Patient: sex F, age 69
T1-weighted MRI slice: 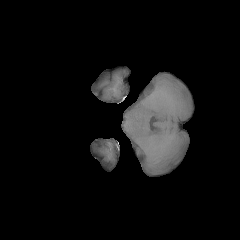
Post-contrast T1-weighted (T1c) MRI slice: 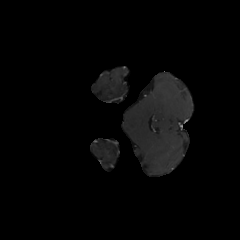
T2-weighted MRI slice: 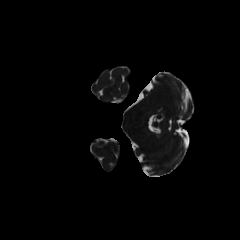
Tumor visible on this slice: no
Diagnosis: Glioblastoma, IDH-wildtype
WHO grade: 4